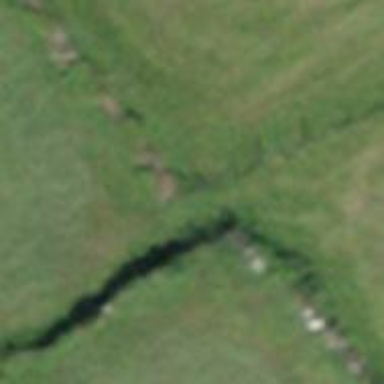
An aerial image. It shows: Dry stone wall barrier.